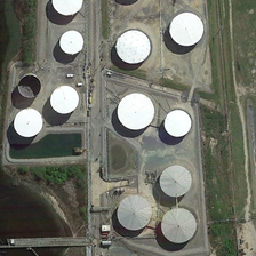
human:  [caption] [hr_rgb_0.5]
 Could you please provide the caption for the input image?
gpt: This is sewage treatment.

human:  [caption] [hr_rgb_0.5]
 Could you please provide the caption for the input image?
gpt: the water is black and the building is white .

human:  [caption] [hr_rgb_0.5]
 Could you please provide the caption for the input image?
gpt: This is waste water treatment.

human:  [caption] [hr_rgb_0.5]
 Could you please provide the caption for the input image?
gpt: This is waste water treatment.

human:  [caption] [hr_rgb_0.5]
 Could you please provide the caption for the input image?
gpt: the water is black and the building is white .